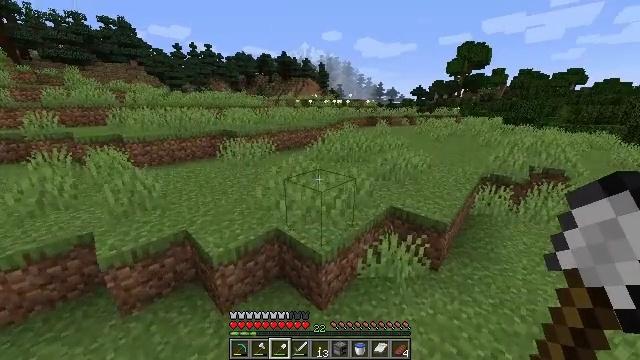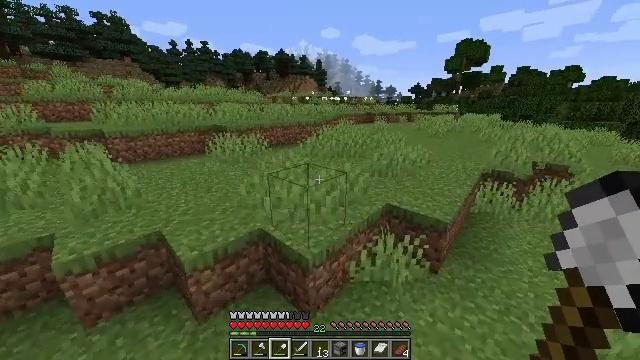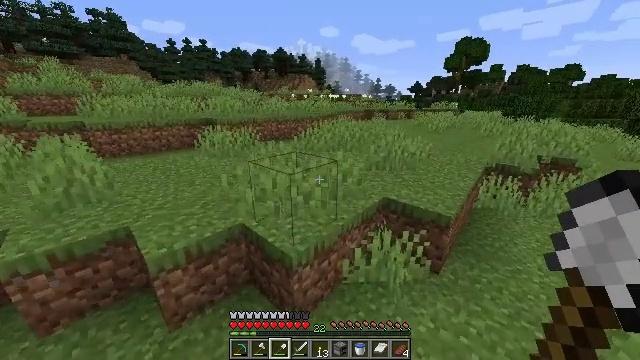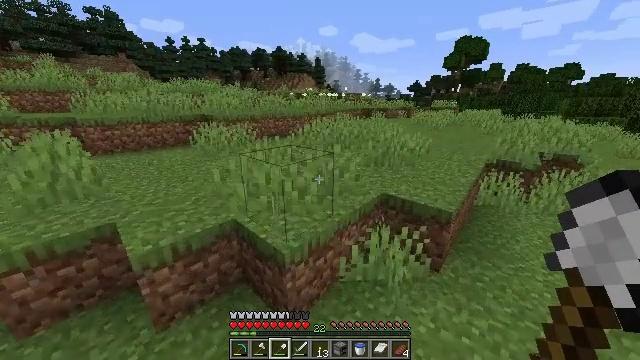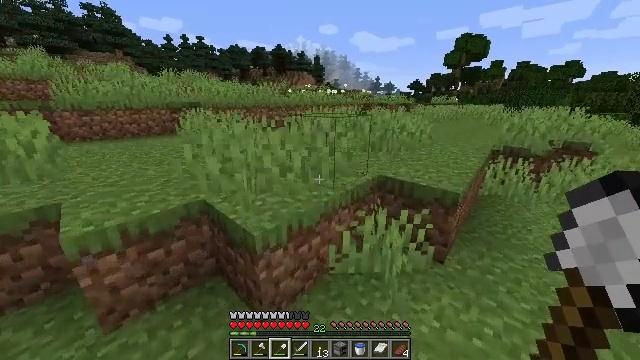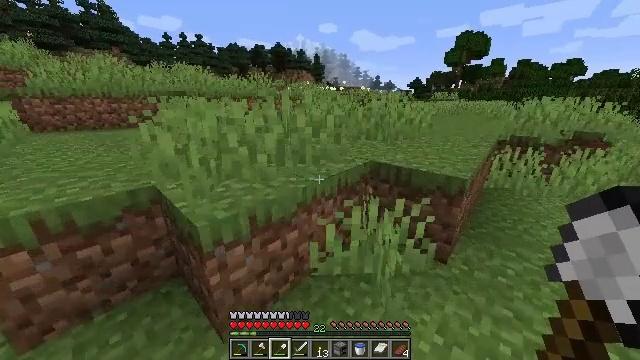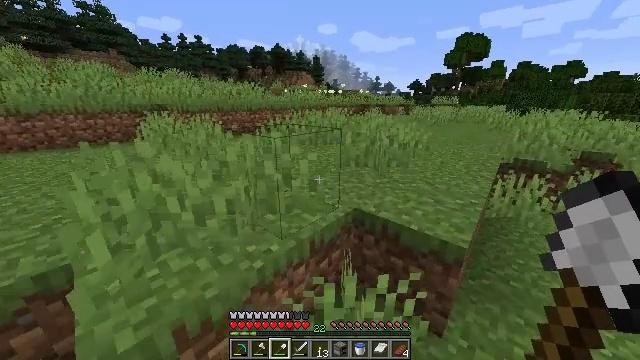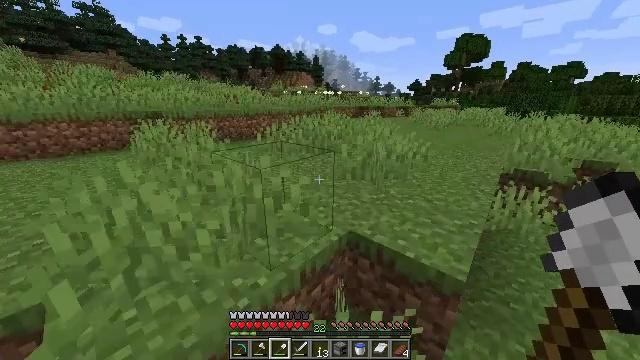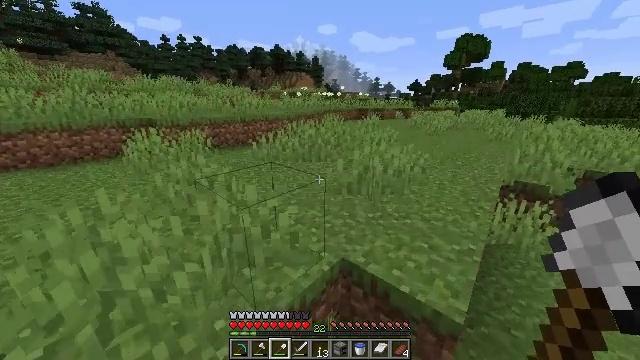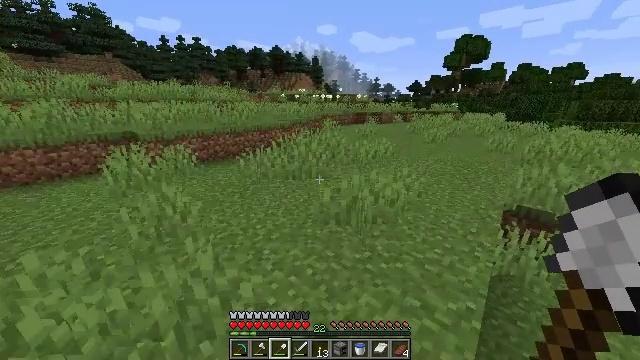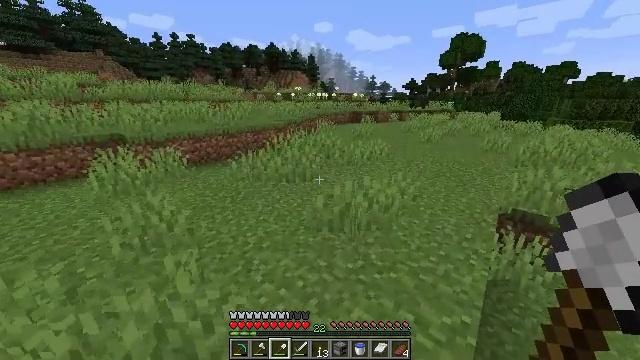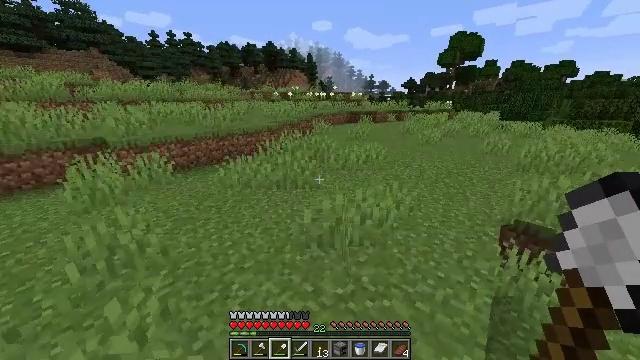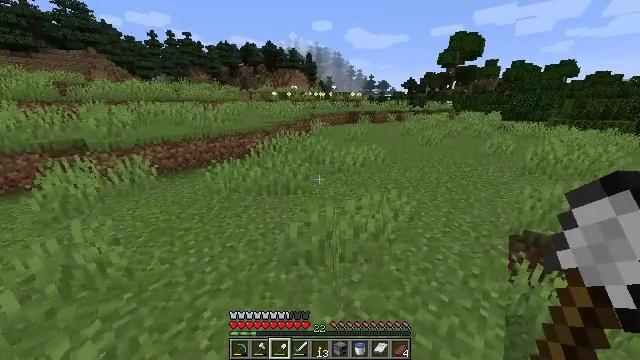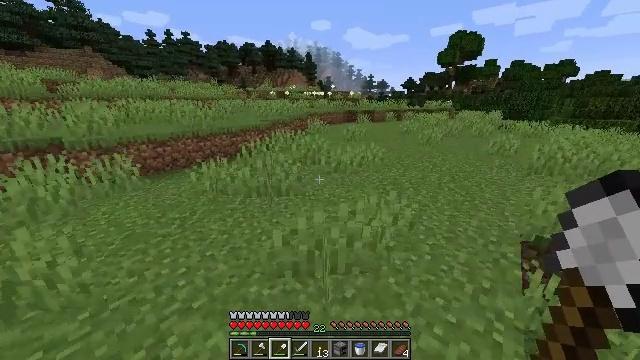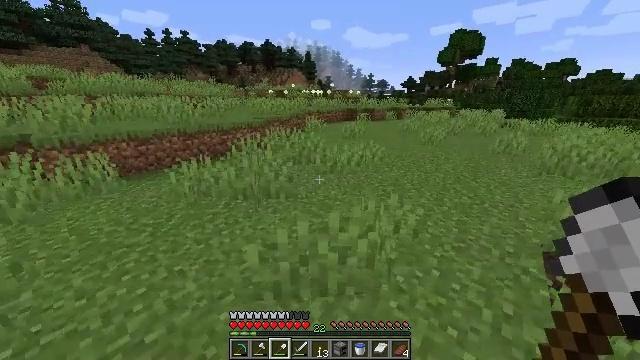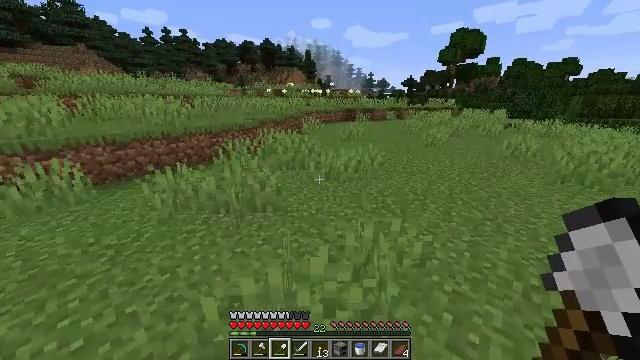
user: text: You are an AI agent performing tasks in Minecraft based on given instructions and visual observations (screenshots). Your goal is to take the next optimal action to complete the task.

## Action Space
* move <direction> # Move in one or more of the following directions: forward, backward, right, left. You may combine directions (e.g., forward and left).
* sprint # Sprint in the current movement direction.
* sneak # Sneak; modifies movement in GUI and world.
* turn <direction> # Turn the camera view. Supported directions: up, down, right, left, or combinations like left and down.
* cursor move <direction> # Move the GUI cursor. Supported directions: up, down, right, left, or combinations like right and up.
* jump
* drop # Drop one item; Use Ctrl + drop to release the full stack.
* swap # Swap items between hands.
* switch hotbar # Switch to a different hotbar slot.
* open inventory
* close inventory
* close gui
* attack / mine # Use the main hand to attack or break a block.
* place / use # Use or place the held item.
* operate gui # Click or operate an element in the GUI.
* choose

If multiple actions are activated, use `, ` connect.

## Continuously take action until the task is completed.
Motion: motion action
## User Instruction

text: Break the sugar cane.
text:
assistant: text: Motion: move forward and move right, sprint, jump
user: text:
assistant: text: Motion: move forward and move right, sprint, jump
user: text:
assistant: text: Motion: move forward and move right, sprint, jump
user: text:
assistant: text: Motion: move forward and move right, sprint, jump
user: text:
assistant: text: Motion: move forward and move right, sprint, jump
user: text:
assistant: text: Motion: move forward and move right, sprint, jump
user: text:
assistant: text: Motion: move forward and move right, sprint, jump
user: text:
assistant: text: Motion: move forward and move right, sprint, jump
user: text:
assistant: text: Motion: move forward and move right, sprint, jump
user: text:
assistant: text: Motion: move forward, sprint, jump
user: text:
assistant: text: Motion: move forward, sprint, jump
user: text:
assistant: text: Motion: move forward, sprint, jump
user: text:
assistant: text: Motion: move forward, sprint, jump
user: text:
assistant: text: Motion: move forward, sprint, jump
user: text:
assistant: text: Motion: move forward, sprint, jump
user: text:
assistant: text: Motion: move forward, sprint, jump
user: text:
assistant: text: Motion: move forward, sprint, jump
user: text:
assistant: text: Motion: move forward, sprint, jump
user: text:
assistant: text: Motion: move forward, sprint, jump
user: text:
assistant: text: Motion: move forward, sprint, jump
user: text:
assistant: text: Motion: move forward, sprint, jump
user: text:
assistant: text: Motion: move forward, sprint, jump
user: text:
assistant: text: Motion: move forward, sprint, jump
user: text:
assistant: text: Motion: move forward, sprint, turn right, jump
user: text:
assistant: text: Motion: move forward, sprint, turn right, jump
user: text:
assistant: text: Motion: move forward, sprint, turn right, jump
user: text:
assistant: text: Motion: move forward, sprint, jump
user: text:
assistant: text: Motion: move forward, sprint, jump
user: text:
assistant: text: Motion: move forward, sprint, jump
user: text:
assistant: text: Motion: move forward, sprint, jump